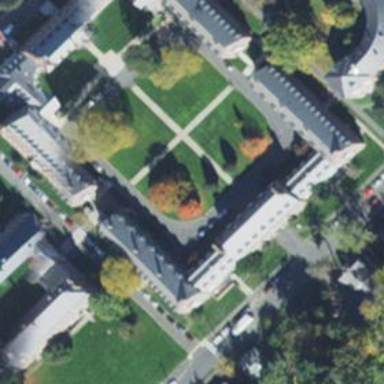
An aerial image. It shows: Dormitory building.